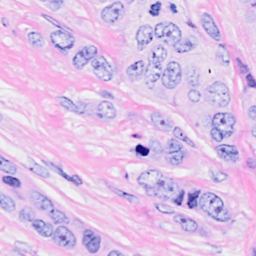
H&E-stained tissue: Breast